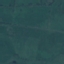
Land use / land cover class: Pasture